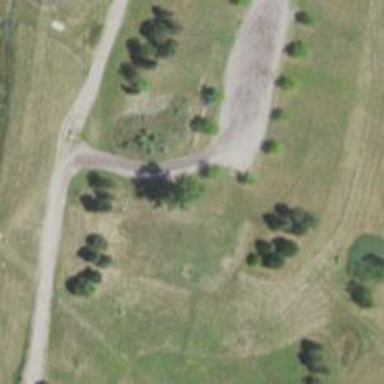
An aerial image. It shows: Disc golf basket.